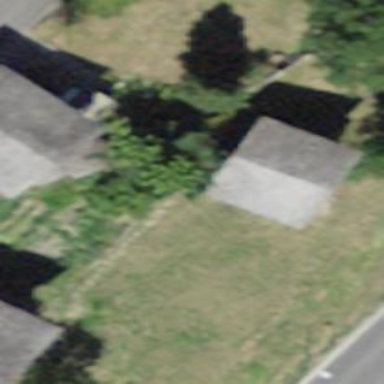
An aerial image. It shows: Building with tiled roof.